Question: I would like to learn best practices in creating release template with MS Release Management.
What is the use of control flow tools red marked in the below screen?

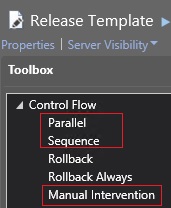
Answer: "Sequence" serves no purpose as far as I've seen.
"Parallel" is a container. You can put multiple servers (or multiple tags) into the Parallel container, and Release Management will execute the actions defined for those servers (or tags) in parallel.
Note: Servers defined in tags are automatically parallelized. There's no need to put a single tag into a parallel block.
"Manual intervention" allows you to halt a release at a certain point and notify a user or group of a manual step that has to be taken before the release can continue. Once the appropriate action is taken, they can use the normal approval tools to either "Accept" (they did the manual step, and it was successful) or "Reject" (they didn't do the manual step, or the manual step failed). If they choose "Reject", the release will fail. If they choose "Accept", the release will continue.